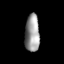
Tissue: lung
Cell type: Epithelial cells
Senescence score: 0.1422
Nuclear area (px): 531
Mean DAPI intensity: 153.593